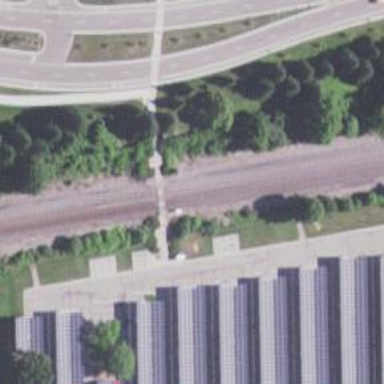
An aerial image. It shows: Railway crossing.